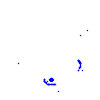
Particle: electron